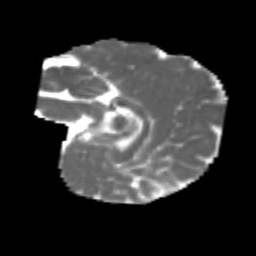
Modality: MD
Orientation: sagittal
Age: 7
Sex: male
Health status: healthy